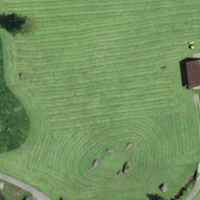
EUNIS habitat code: 52
Species observed at this site:
Salvia pratensis